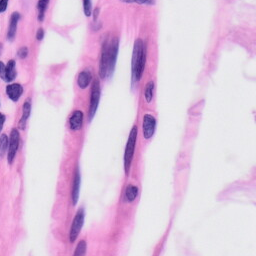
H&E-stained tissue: Skin